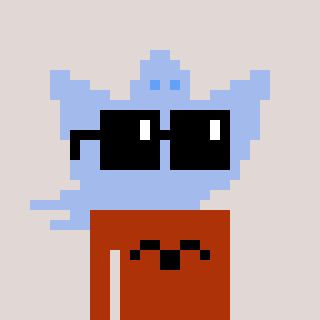
a pixel art character with square black sunglasses, a ghost-B-shaped head and a hotbrown-colored body on a warm background